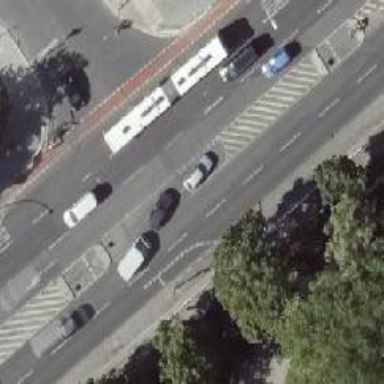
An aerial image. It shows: Secondary road with asphalt surface. It is dual carriageway with cycle track on the right side.